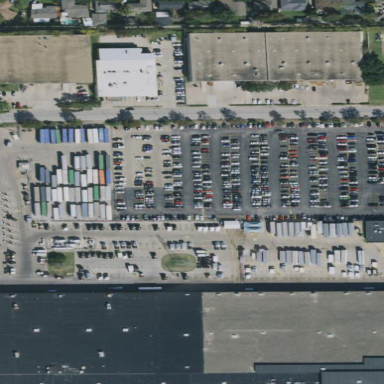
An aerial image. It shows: Parking area.